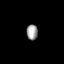
Tissue: lung
Cell type: T cells
Senescence score: 0.235
Nuclear area (px): 171
Mean DAPI intensity: 158.971